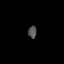
Tissue: lung
Cell type: T cells
Senescence score: 0.1566
Nuclear area (px): 107
Mean DAPI intensity: 77.72